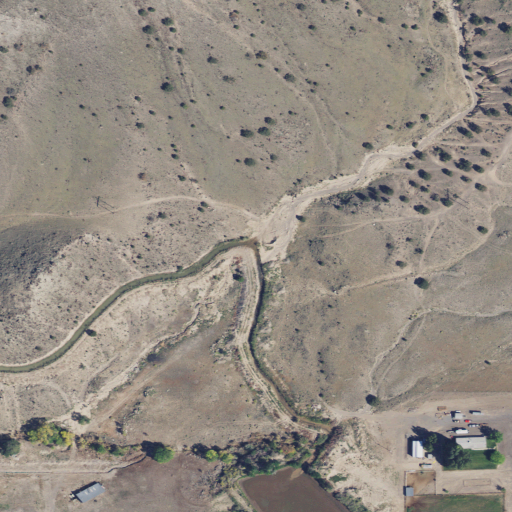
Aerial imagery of valley in Utah named Cottonwood Canyon containing shrub, evergreen forest, low intensity development, open development, open water, and medium intensity development